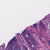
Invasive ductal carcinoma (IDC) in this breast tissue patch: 0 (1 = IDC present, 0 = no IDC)